【题型】解答题　【知识点】解析几何　【难度】medium
已知椭圆 \(C: \dfrac{x^2}{4} + \dfrac{y^2}{b^2} = 1\ (0 < b < 2)\) 的左、右焦点分别是 \(F_1, F_2\)，过 \(F_2\) 且斜率为 \(\dfrac{1}{2}\) 的直线与椭圆分别交于 \(M, N\) 两点.

\vspace{1em}

(1) 当 \(b = \sqrt{3}\) 时，求 \(\triangle MF_1N\) 的面积;

(2) 若直线 \(OM\) 的斜率 \(k_{OM}\) 与直线 \(ON\) 的斜率 \(k_{ON}\) 满足 \(k_{OM} \cdot k_{ON} = \dfrac{1}{4}\)，求椭圆 \(C\) 的方程.

\vspace{1em}
【解答】
\textbf{【答案】}
(1) \(\boldsymbol{\dfrac{3\sqrt{5}}{4}}\);
(2) \(\boldsymbol{\dfrac{x^2}{4} + y^2 = 1}\).

\vspace{1em}

\textbf{【分析】}
(1) 把 \(b = \sqrt{3}\) 代入，求出直线 \(MN\) 的方程，与椭圆方程联立，结合韦达定理求出三角形面积.
(2) 设椭圆右焦点坐标，求出直线 \(MN\) 的方程，与椭圆方程联立，结合韦达定理及斜率坐标公式求解.

\vspace{1em}

\textbf{【详解】}
(1) 当 \(b = \sqrt{3}\) 时，椭圆 \(C: \dfrac{x^2}{4} + \dfrac{y^2}{3} = 1\) 的焦点 \(F_1(-1,0), F_2(1,0)\)，直线 \(MN: y = \dfrac{1}{2}(x-1)\),

由
\[
\begin{cases}
x = 2y + 1 \\
3x^2 + 4y^2 = 12
\end{cases}
\]
消去 \(x\) 得 \(16y^2 + 12y - 9 = 0\)，设 \(M(x_1,y_1), N(x_2,y_2)\),

则 \(y_1 + y_2 = -\dfrac{3}{4},\ y_1y_2 = -\dfrac{9}{16}\),
\[
|y_1 - y_2| = \sqrt{(y_1 + y_2)^2 - 4y_1y_2} = \sqrt{\left(-\dfrac{3}{4}\right)^2 - 4 \cdot \left(-\dfrac{9}{16}\right)} = \dfrac{3\sqrt{5}}{4},
\]

所以 \(\triangle MF_1N\) 的面积为
\[
S_{\triangle MF_1N} = \dfrac{1}{2}|F_1F_2| \cdot |y_1 - y_2| = \dfrac{3\sqrt{5}}{4}.
\]

\vspace{1em}

(2) 设 \(M(x_3,y_3), N(x_4,y_4)\)，右焦点 \(F_2(c,0)\)，则直线 \(MN: y = \dfrac{1}{2}(x - c)\),

由
\[
\begin{cases}
x = 2y + c \\
b^2x^2 + 4y^2 = 4b^2
\end{cases}
\]
消去 \(x\) 得 \(4(b^2 + 1)y^2 + 4b^2cy + b^2c^2 - 4b^2 = 0\),

则 \(y_3 + y_4 = -\dfrac{b^2c}{b^2 + 1},\ y_3y_4 = \dfrac{b^2c^2 - 4b^2}{4(b^2 + 1)}\),
\[
x_3x_4 = (2y_3 + c)(2y_4 + c) = 4y_3y_4 + 2c(y_3 + y_4) + c^2 = \dfrac{c^2 - 4b^2}{b^2 + 1},
\]

由 \(k_{OM} \cdot k_{ON} = \dfrac{1}{4}\)，得 \(\dfrac{y_3}{x_3} \cdot \dfrac{y_4}{x_4} = \dfrac{1}{4}\),
即 \(x_3x_4 = 4y_3y_4\)，因此 \(\dfrac{c^2 - 4b^2}{b^2 + 1} = \dfrac{b^2c^2 - 4b^2}{b^2 + 1}\),

解得 \(b^2 = 1\),

所以椭圆 \(C\) 的方程是 \(\dfrac{x^2}{4} + y^2 = 1\).

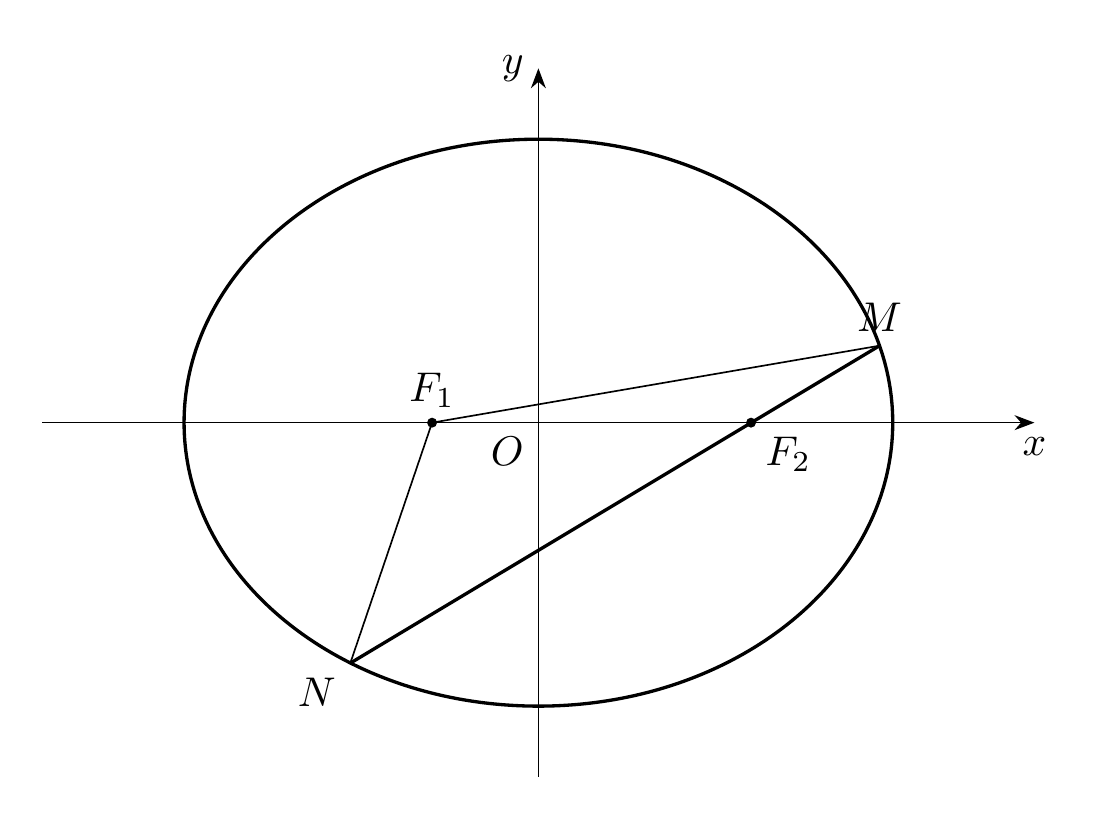